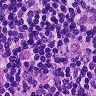
Metastatic tissue present: yes